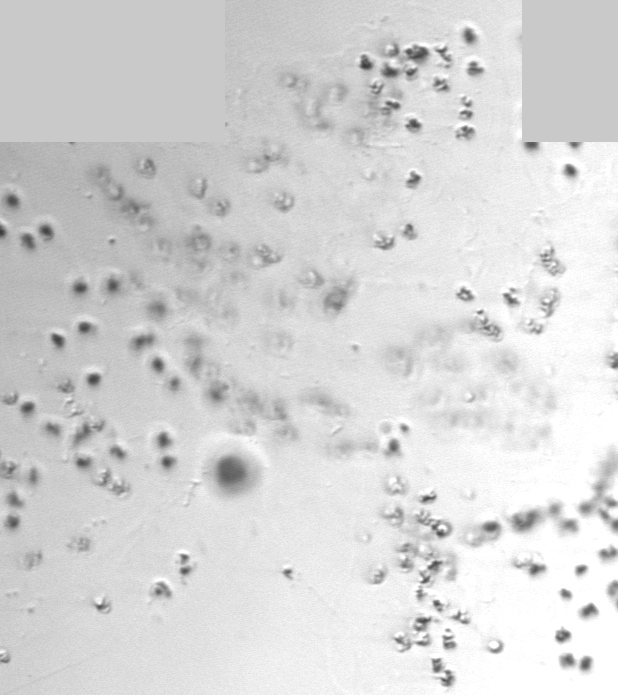
Label: Phaeocystis